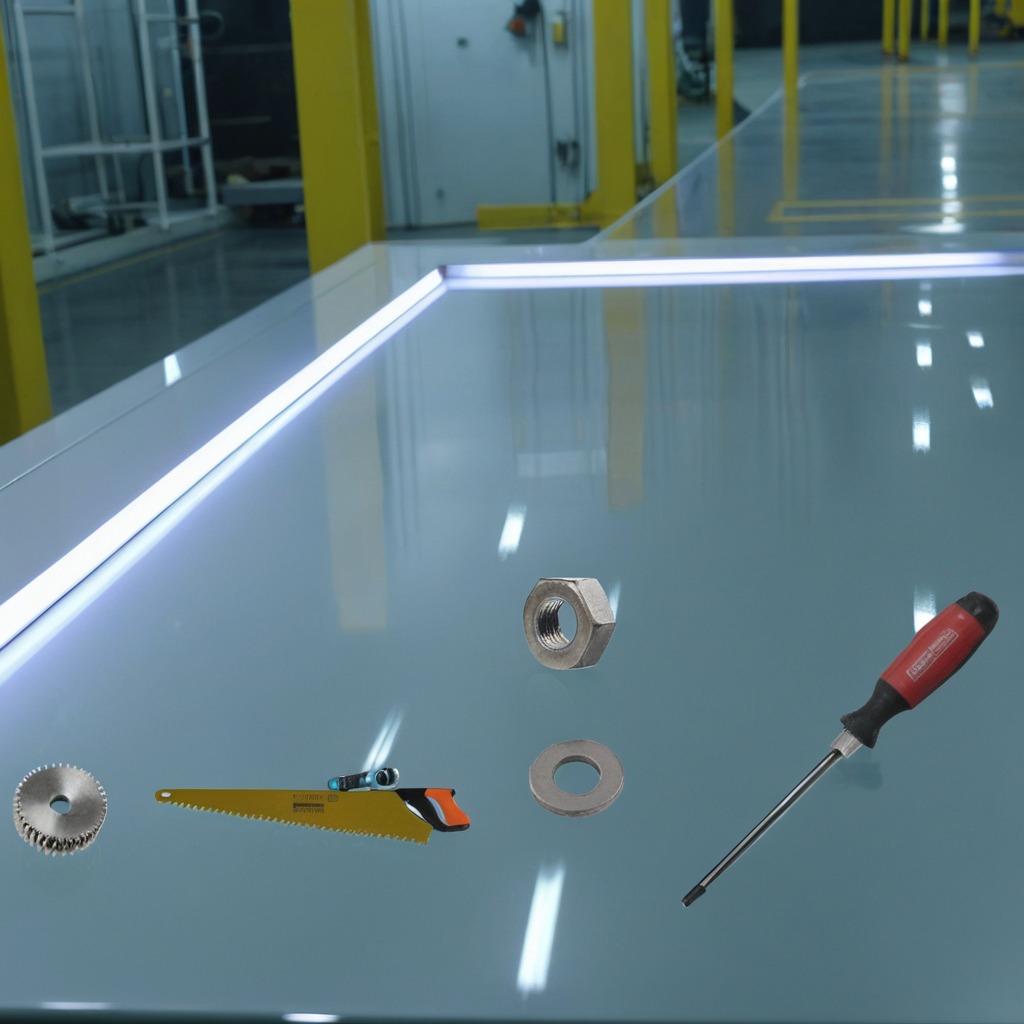
A steel gear with teeth, a flat metal washer, a handheld metal saw, a screwdriver, and a metal nut are lying on a high-gloss table in a ship maintenance bay industrial lighting.